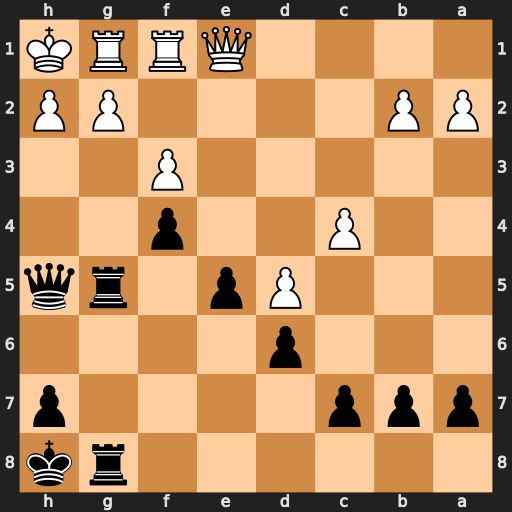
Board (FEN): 6rk/ppp4p/3p4/3Pp1rq/2P2p2/5P2/PP4PP/4QRRK
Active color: b
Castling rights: -
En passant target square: -
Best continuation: Qxh2+ Kxh2 Rh5+ Qh4 Rxh4#